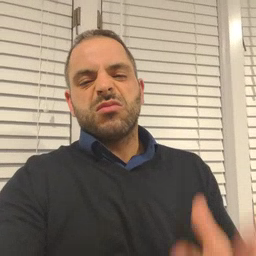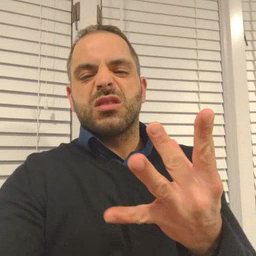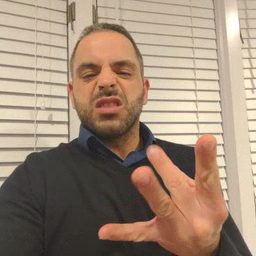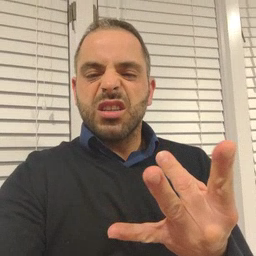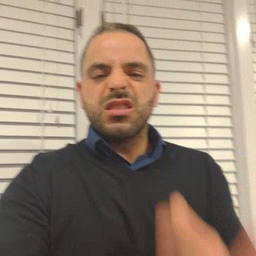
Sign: sticky